Question: I create one application that has 3 ViewController with names : (ViewController,ViewController2,ViewController3)
in ViewController exist one button that is for checking file in document folder or download it.for example first to check file if file exist in document folder go to ViewController3 else go to ViewController2 and download it.
so ViewController2 is for download and has UILable & UIProgress for show download status.if file dont exist in this page downloaded and go to ViewController3.
so ViewController3 is for show file.
(these pages connect together with push segue like my image in bottom)
when I go to any page and I click back button return pervious page right??
I when to click on button in first page and file dont exist and downloading in second page then finished download go to page 3.Now I want when to click on back button in page 3 go to page 1 no page 2!!!!
I to work in storyboard.

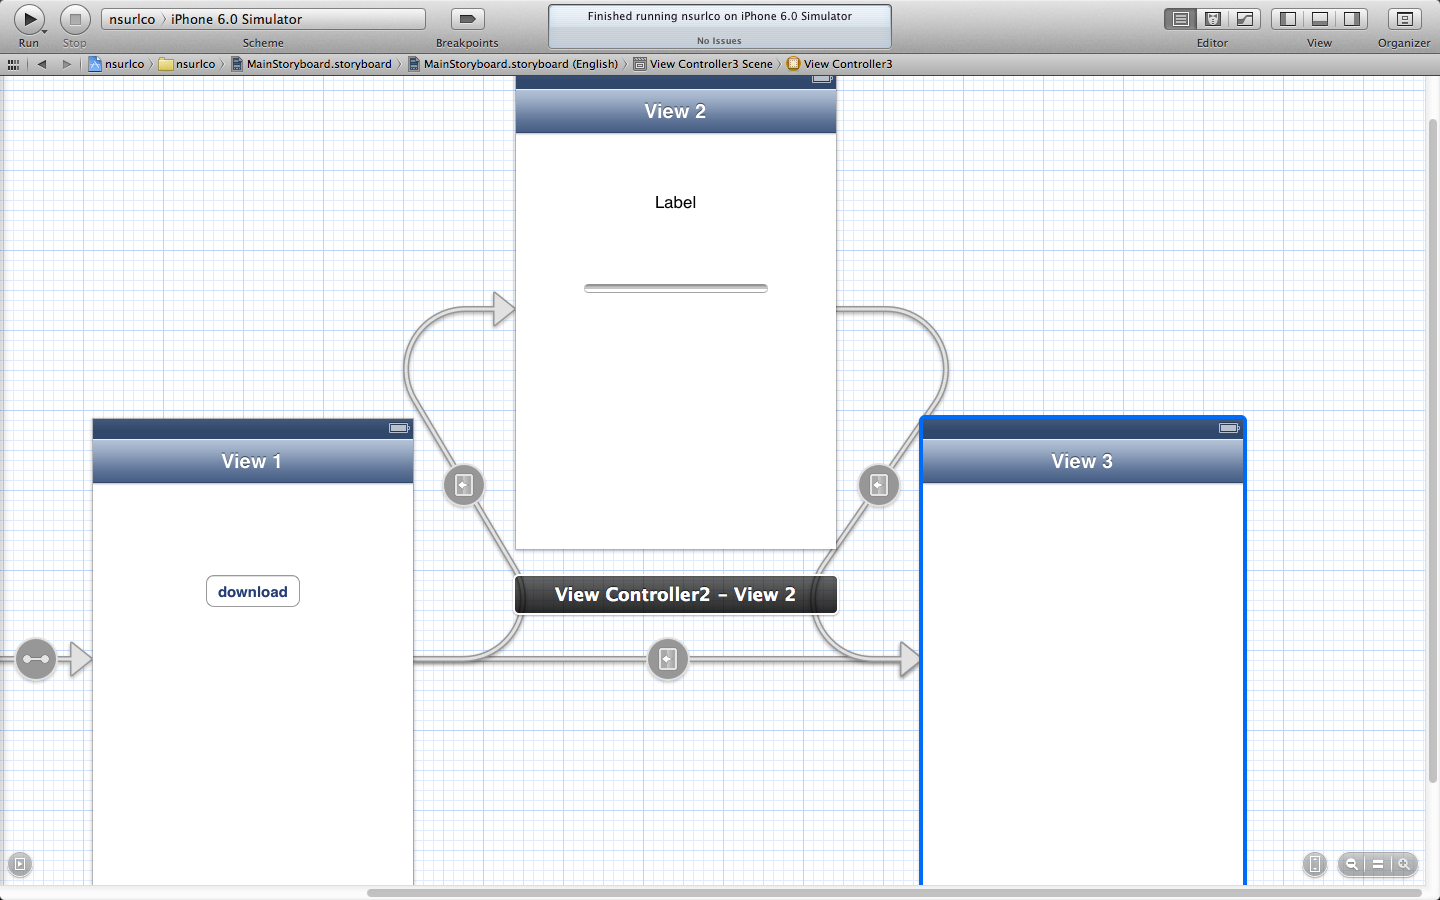
Answer: You can achieve this by intercepting the back button event in ViewController3 and using unwindSegues.
Check out William Jockusch's reply to this <URL> for how to intercept the back button event.
To use the unwind segues in this particular case you then need to:
1) In your ViewController1 create a method such as
'''
- (IBAction)unwindToThisViewController:(UIStoryboardSegue *)unwindSegue
{
NSLog(@"Rolled back");
}
'''
2) In your storyboard zoom out, then ctrl-drag from your ViewController3 to the "Exit" green box on the left contained in your ViewController3 scene (along with the red box First Responder and all your controller view's subviews). A popup window will show, asking what IBAction you want to connect the unwind segue to, and you should be able to select the 'unwindToThisViewController' action that you just created. This will create an unwind segue.
3) Select from the scene box this unwind segue and give it an ID, such as "unwindToStart"
4) Finally, in your ViewController3 class, override the method 'viewWillDisappear' as follows:
'''
-(void) viewWillDisappear:(BOOL)animated
{
if ([self.navigationController.viewControllers indexOfObject:self]==NSNotFound)
[self performSegueWithIdentifier:@"unwindToStart" sender:self];
[super viewWillDisappear:animated];
}
'''
This will intercept the back button event and unroll to your ViewController1, and you're good to go.
EDIT: As unwind segues are supported only on iOS 6 and later, if you need this functionality on earlier versions of iOS I think the only way is to manually remove the ViewController2 from the NavigationController stack in your ViewController3's viewDidLoad. Something like the following code should do:
'''
- (void)viewDidLoad
{
NSMutableArray *viewControllers = [NSMutableArray arrayWithArray:self.navigationController.viewControllers];
for(UIViewController* vc in self.navigationController.viewControllers)
{
if ([vc isKindOfClass:[ViewController2 class]]) {
[viewControllers removeObject:vc];
break;
}
}
self.navigationController.viewControllers = [NSArray arrayWithArray:viewControllers];
// Do any additional setup after loading the view.
}
'''